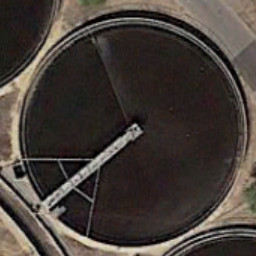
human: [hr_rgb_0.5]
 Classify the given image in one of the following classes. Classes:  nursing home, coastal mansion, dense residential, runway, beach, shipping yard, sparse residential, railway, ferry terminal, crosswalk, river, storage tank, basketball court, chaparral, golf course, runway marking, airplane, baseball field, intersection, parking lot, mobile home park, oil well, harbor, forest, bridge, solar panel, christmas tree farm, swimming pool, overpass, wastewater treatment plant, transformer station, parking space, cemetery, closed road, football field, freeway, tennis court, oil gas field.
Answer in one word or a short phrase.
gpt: wastewater treatment plant